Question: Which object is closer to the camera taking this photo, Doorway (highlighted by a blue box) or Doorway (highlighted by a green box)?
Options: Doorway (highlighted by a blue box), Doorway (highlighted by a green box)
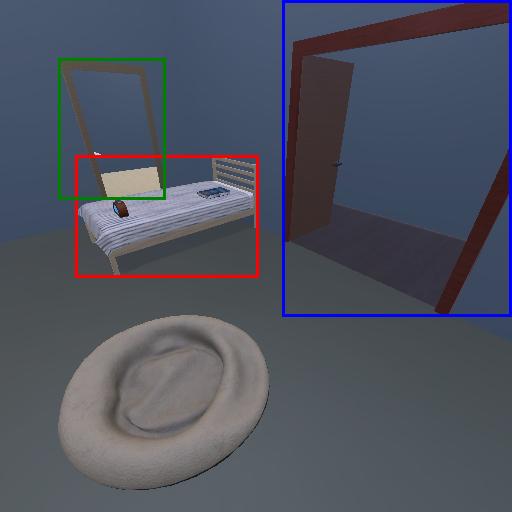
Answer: Doorway (highlighted by a blue box)